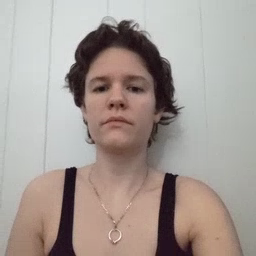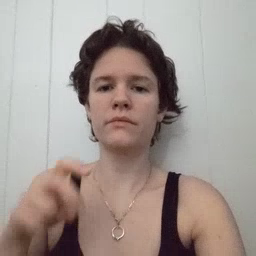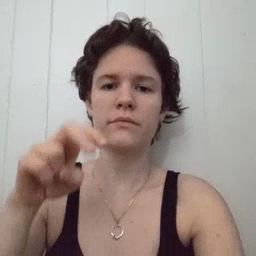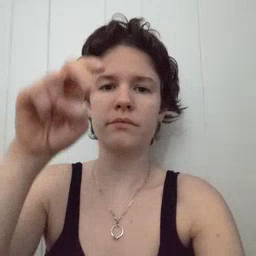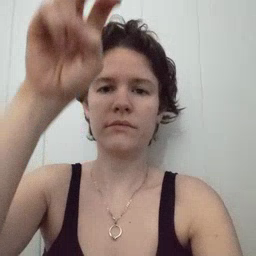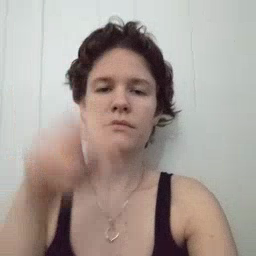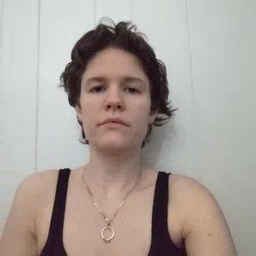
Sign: stairs